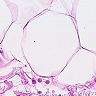
Metastatic tissue present: no